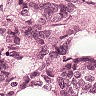
Metastatic tissue present: yes